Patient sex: M
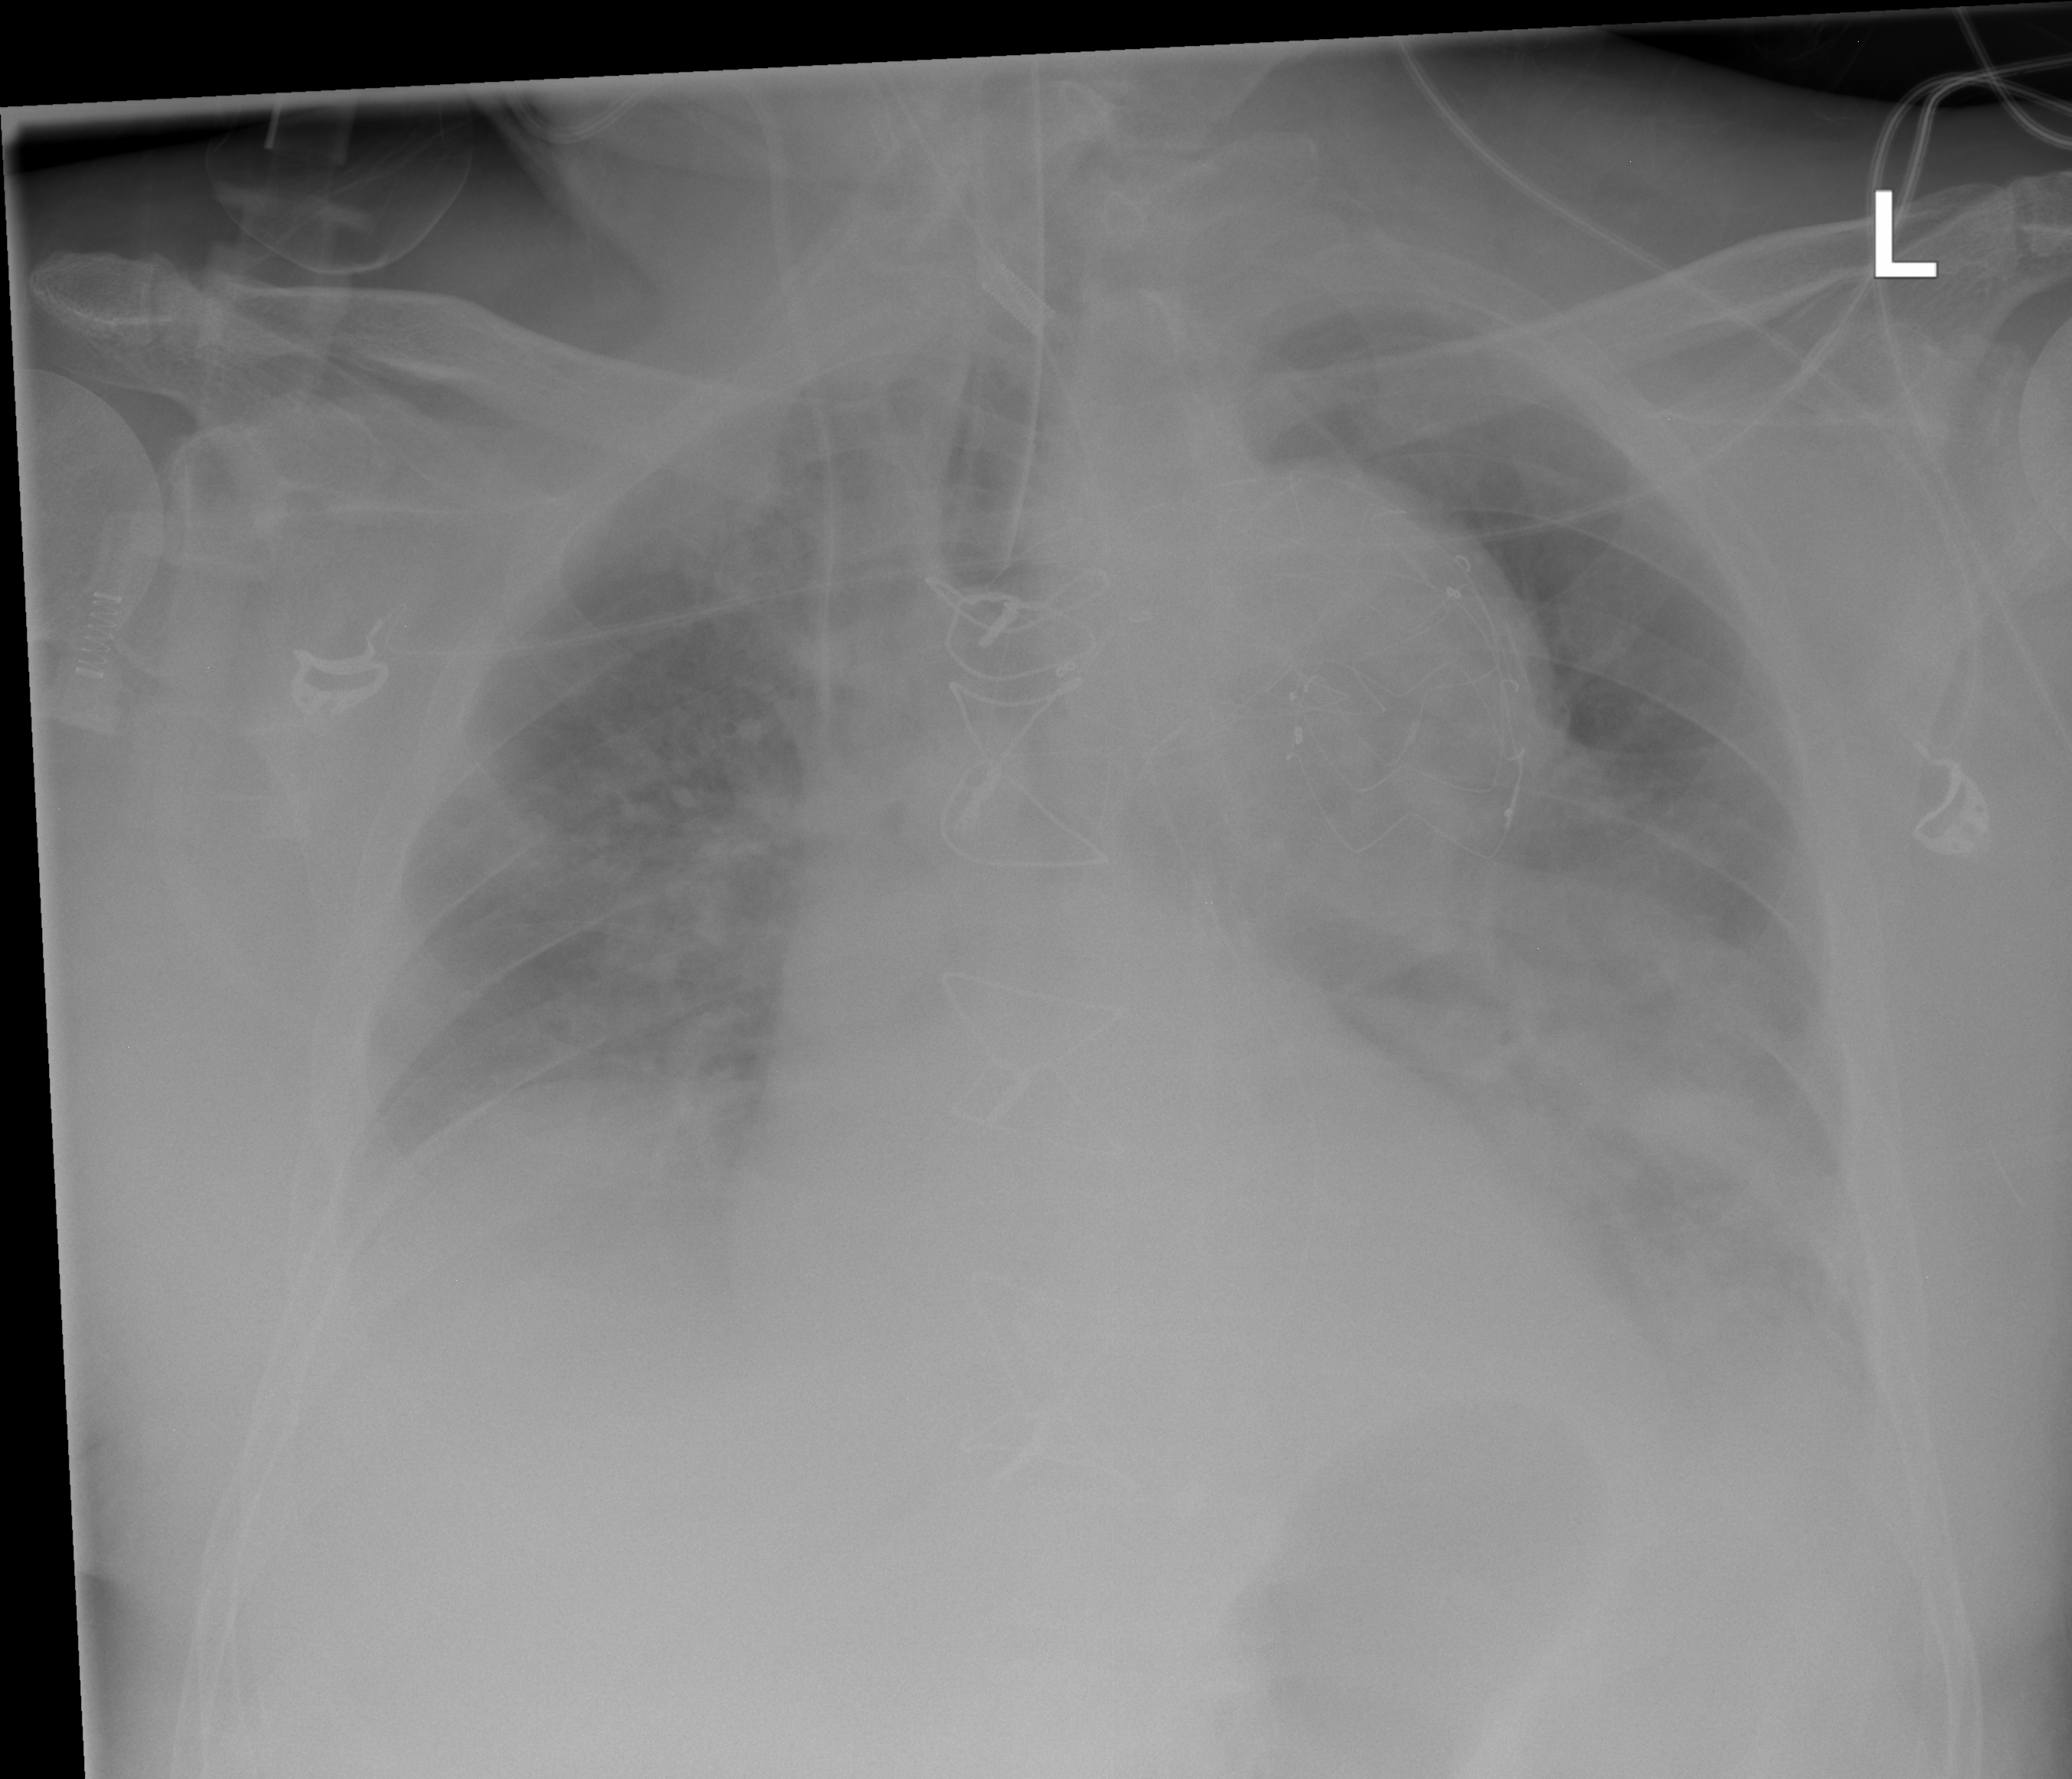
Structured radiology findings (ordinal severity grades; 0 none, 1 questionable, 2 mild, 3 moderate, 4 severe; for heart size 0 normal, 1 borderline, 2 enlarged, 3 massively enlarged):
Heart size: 0
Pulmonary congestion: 2
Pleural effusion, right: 2
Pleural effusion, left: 2
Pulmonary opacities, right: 1
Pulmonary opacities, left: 2
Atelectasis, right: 2
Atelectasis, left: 3